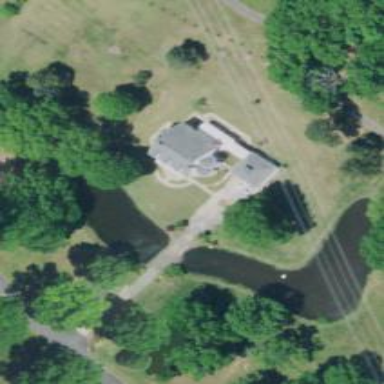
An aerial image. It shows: Driveway on embankment.